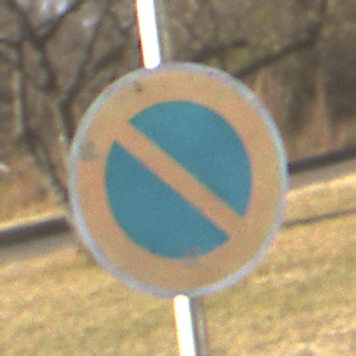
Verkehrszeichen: EingeschraenktesHalteverbot
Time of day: SunriseSunset
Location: Outdoor (Nature)
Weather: Clear
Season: NotSpecified
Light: Natural